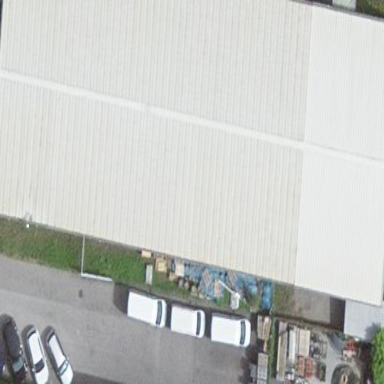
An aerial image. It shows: Industrial building.